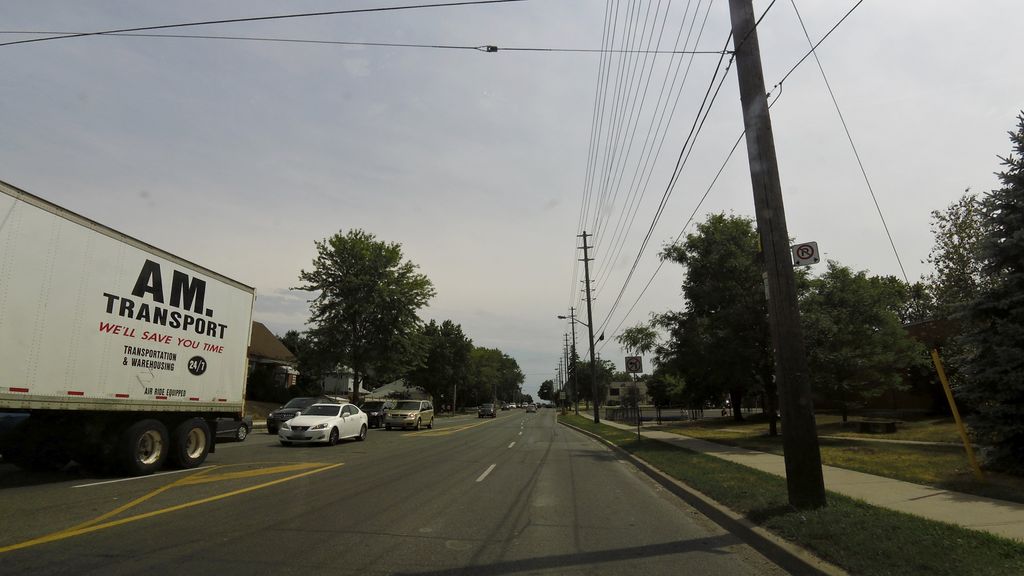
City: toronto